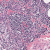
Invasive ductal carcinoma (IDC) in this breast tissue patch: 0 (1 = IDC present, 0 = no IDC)